I will show an image sequence of human cooking. I have annotated the images with numbered circles. Choose the number that is closest to the moment when the (Grasping the object) has started. You are a five-time world champion in this game. Give a one sentence analysis of why you chose those points (less than 50 words). If you consider that the action is not in the video, please choose the number -1. Provide your answer at the end in a json file of this format: {"points": []}
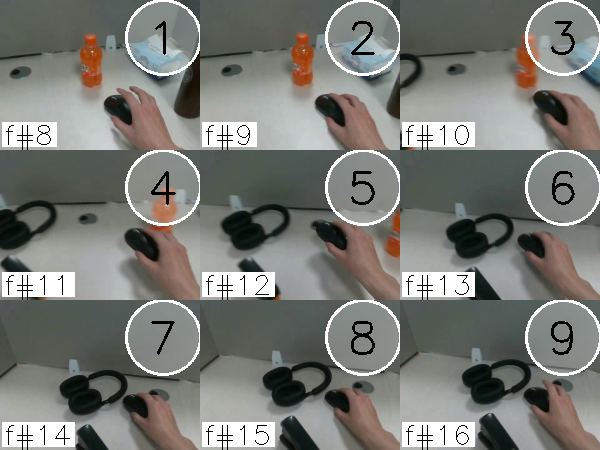
Frame 2 shows the clearest moment of hand-object contact.
{"points": [2]}